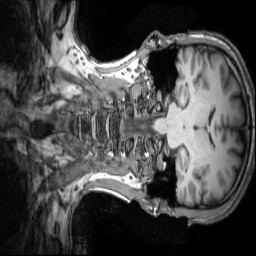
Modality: T1w
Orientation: coronal
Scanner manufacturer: siemens
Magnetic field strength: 3 T
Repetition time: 2.3 s
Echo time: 0.0033 s